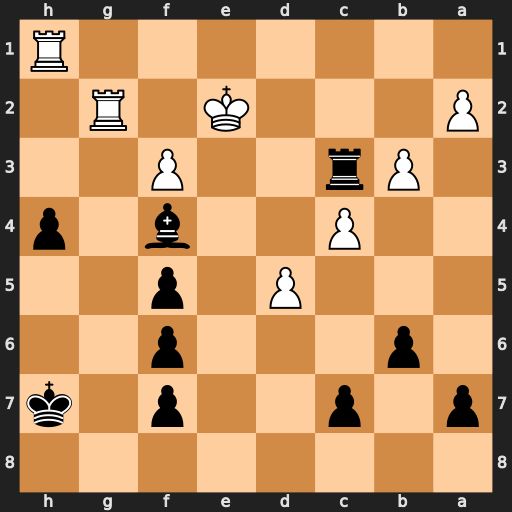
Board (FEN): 8/p1p2p1k/1p3p2/3P1p2/2P2b1p/1Pr2P2/P3K1R1/7R
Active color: b
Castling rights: -
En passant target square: -
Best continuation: Rc2+ Kd3 Rxg2